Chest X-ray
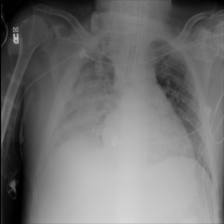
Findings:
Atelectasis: negative
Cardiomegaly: negative
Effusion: negative
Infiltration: positive
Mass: negative
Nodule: negative
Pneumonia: negative
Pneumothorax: negative
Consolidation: negative
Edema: negative
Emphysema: negative
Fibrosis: negative
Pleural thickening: negative
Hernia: negative